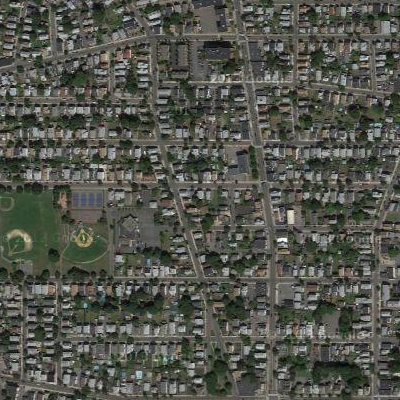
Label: Resident